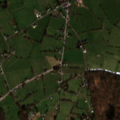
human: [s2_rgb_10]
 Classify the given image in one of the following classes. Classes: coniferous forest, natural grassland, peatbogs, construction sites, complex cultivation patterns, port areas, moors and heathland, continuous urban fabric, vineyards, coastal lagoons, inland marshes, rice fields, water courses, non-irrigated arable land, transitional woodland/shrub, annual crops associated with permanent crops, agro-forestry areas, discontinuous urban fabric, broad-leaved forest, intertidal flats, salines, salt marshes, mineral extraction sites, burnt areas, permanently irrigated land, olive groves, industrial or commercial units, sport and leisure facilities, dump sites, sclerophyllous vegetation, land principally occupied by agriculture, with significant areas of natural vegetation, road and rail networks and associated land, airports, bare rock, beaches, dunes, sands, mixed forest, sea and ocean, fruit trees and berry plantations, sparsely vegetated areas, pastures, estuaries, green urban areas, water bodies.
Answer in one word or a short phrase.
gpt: discontinuous urban fabric, pastures, complex cultivation patterns, broad-leaved forest